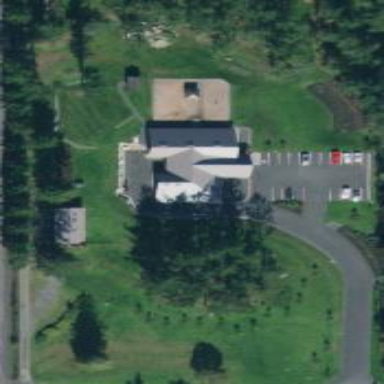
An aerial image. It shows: Animal shelter.